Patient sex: M
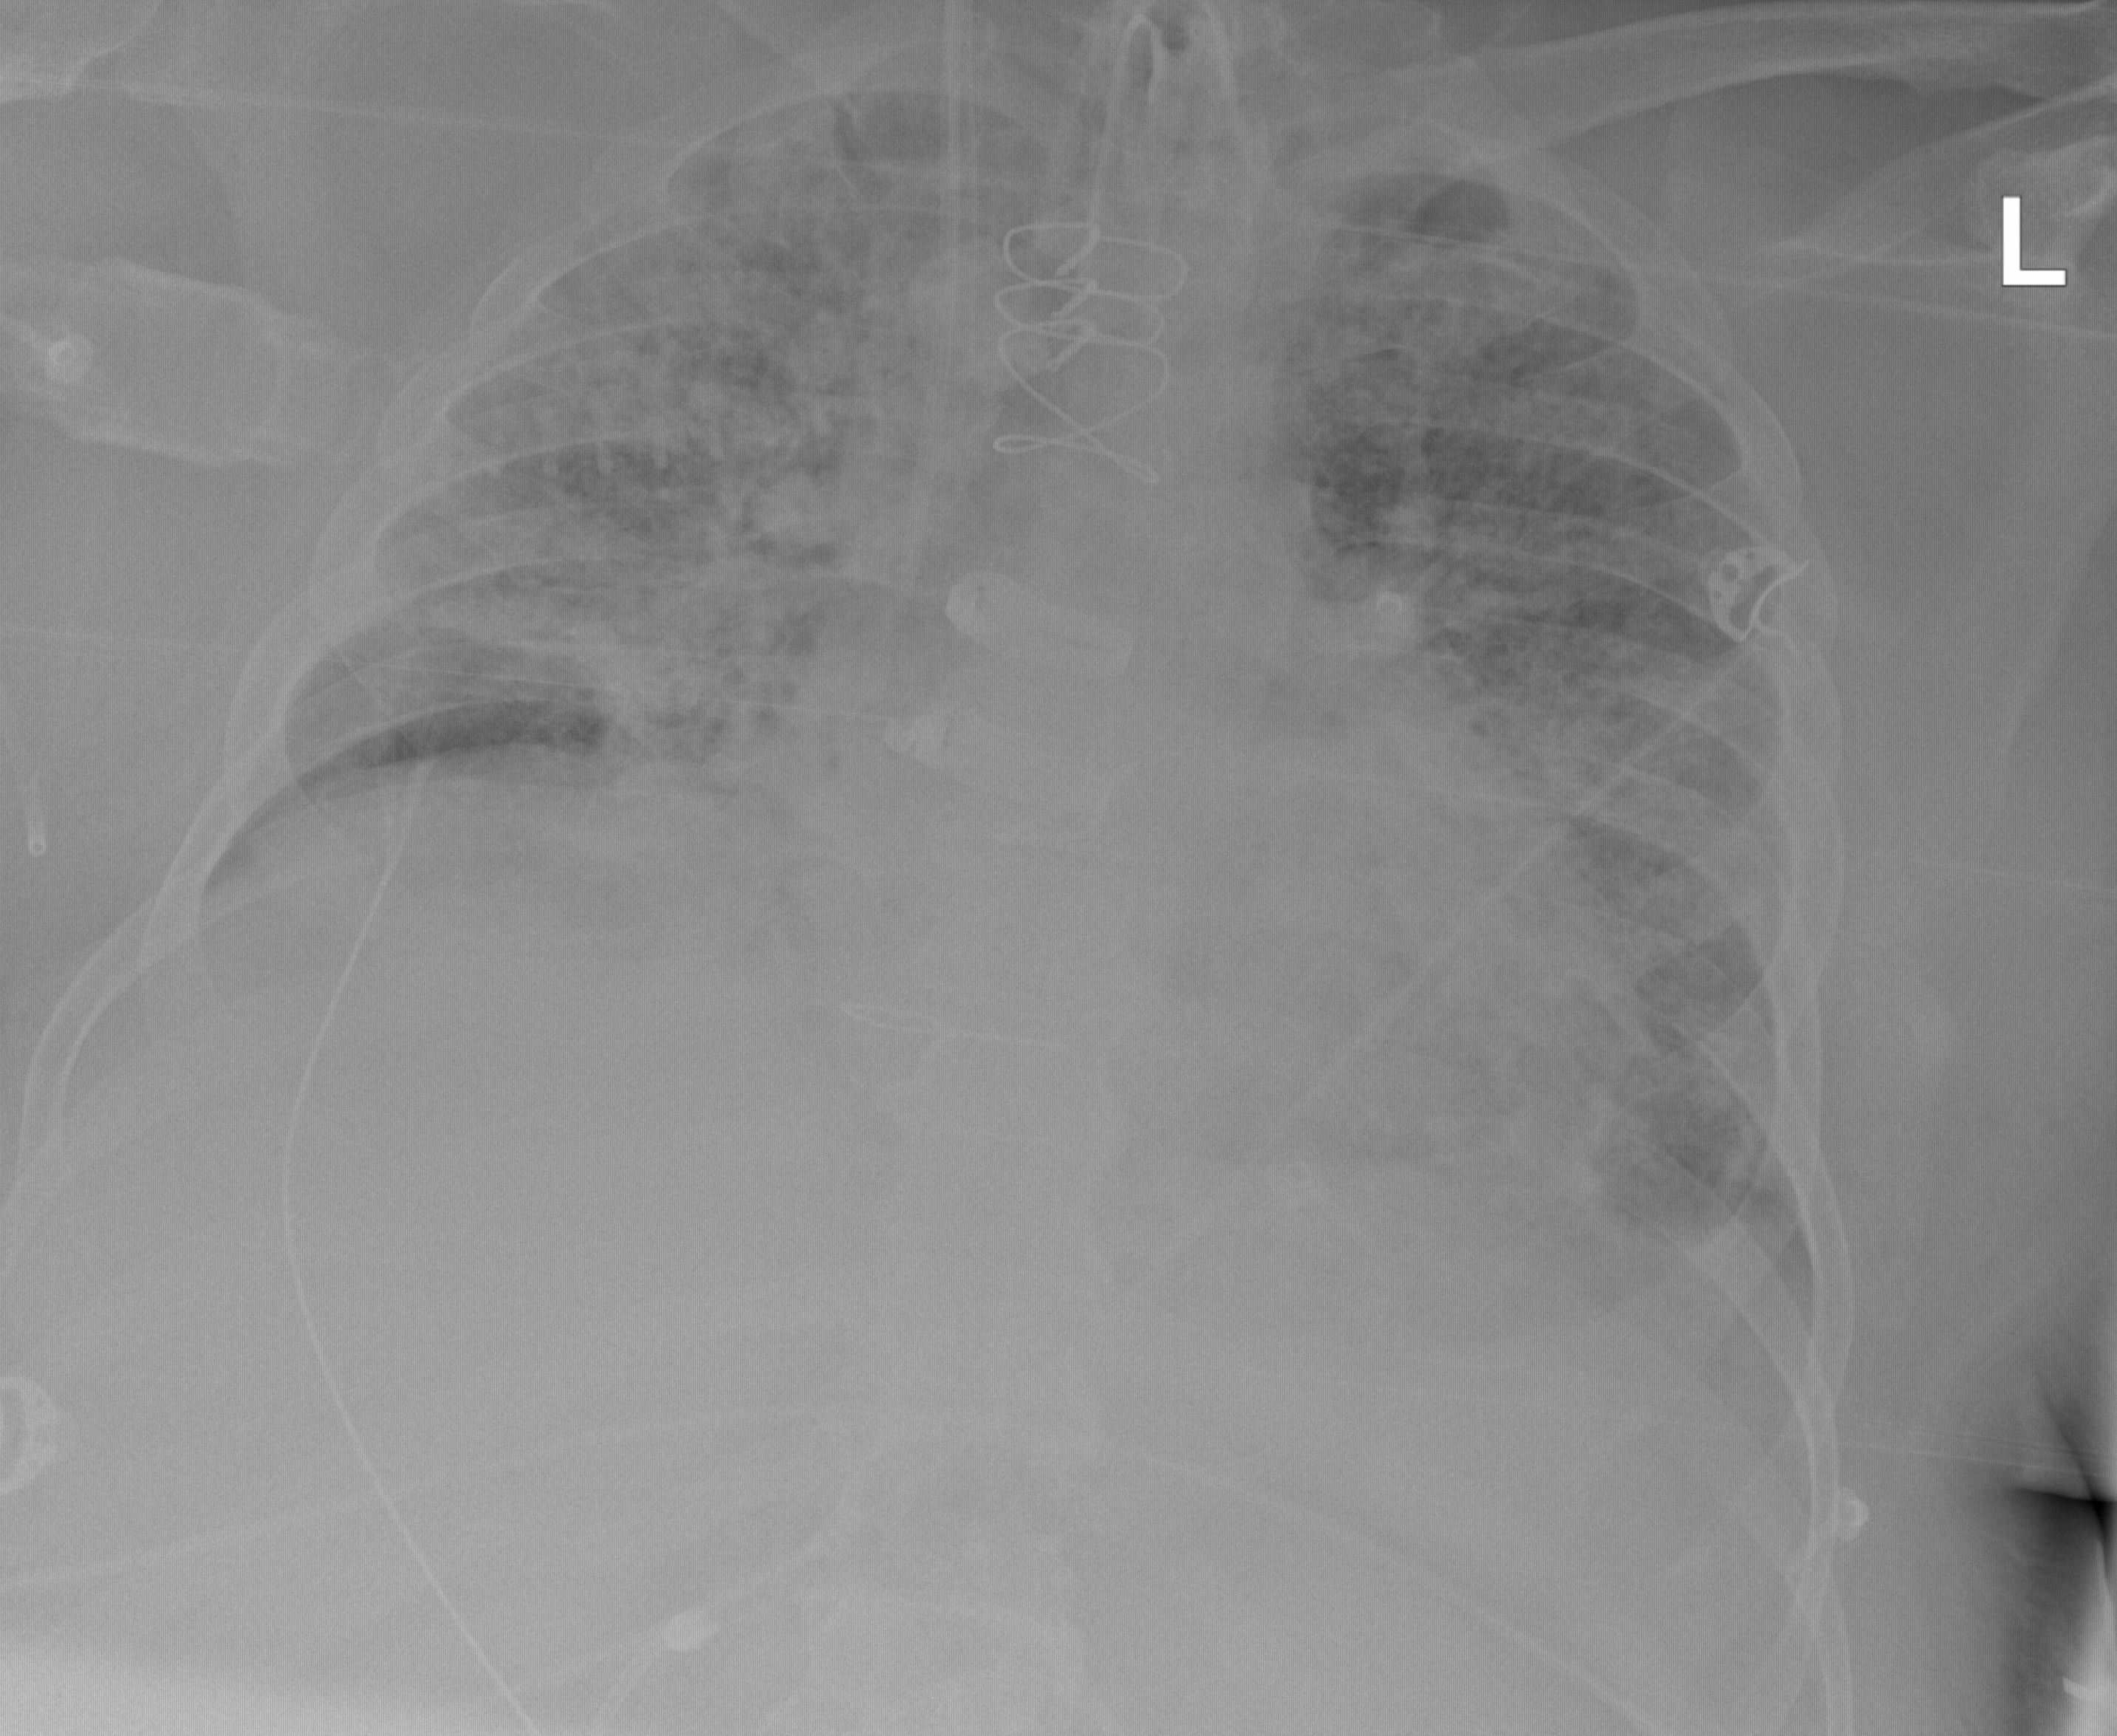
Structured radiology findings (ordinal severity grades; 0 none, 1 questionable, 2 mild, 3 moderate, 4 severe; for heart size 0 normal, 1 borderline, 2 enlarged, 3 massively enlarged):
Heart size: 2
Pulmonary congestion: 2
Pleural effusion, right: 1
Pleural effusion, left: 1
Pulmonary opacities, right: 3
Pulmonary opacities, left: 2
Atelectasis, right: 2
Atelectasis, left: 2